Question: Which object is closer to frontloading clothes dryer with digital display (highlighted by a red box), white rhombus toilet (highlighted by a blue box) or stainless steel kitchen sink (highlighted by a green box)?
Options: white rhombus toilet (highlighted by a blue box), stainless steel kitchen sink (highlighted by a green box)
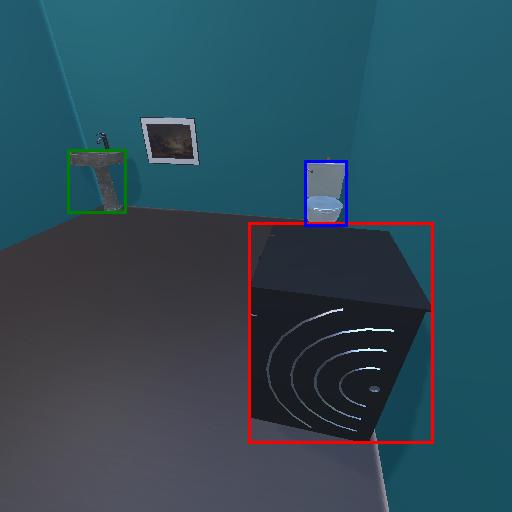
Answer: white rhombus toilet (highlighted by a blue box)